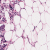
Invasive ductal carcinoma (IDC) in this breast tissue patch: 1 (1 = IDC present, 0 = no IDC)